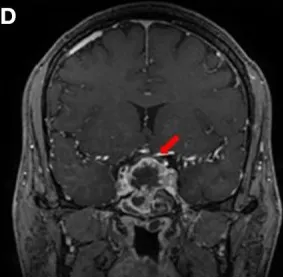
Imaging performed 3 months after surgery. (C,D) Pituitary MRI, T1- weighted post-gadolinium sagittal and coronal sequences.
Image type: radiology (mri)